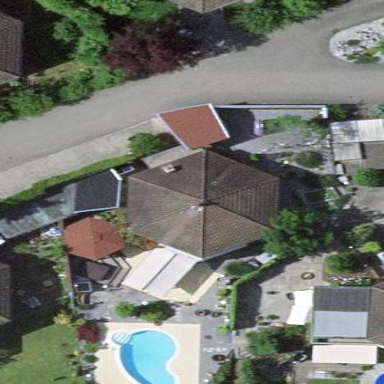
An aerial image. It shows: Residential building with pyramidal roof shape.